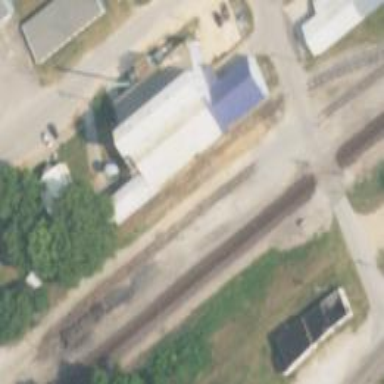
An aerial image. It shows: Rail spur service.